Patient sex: F
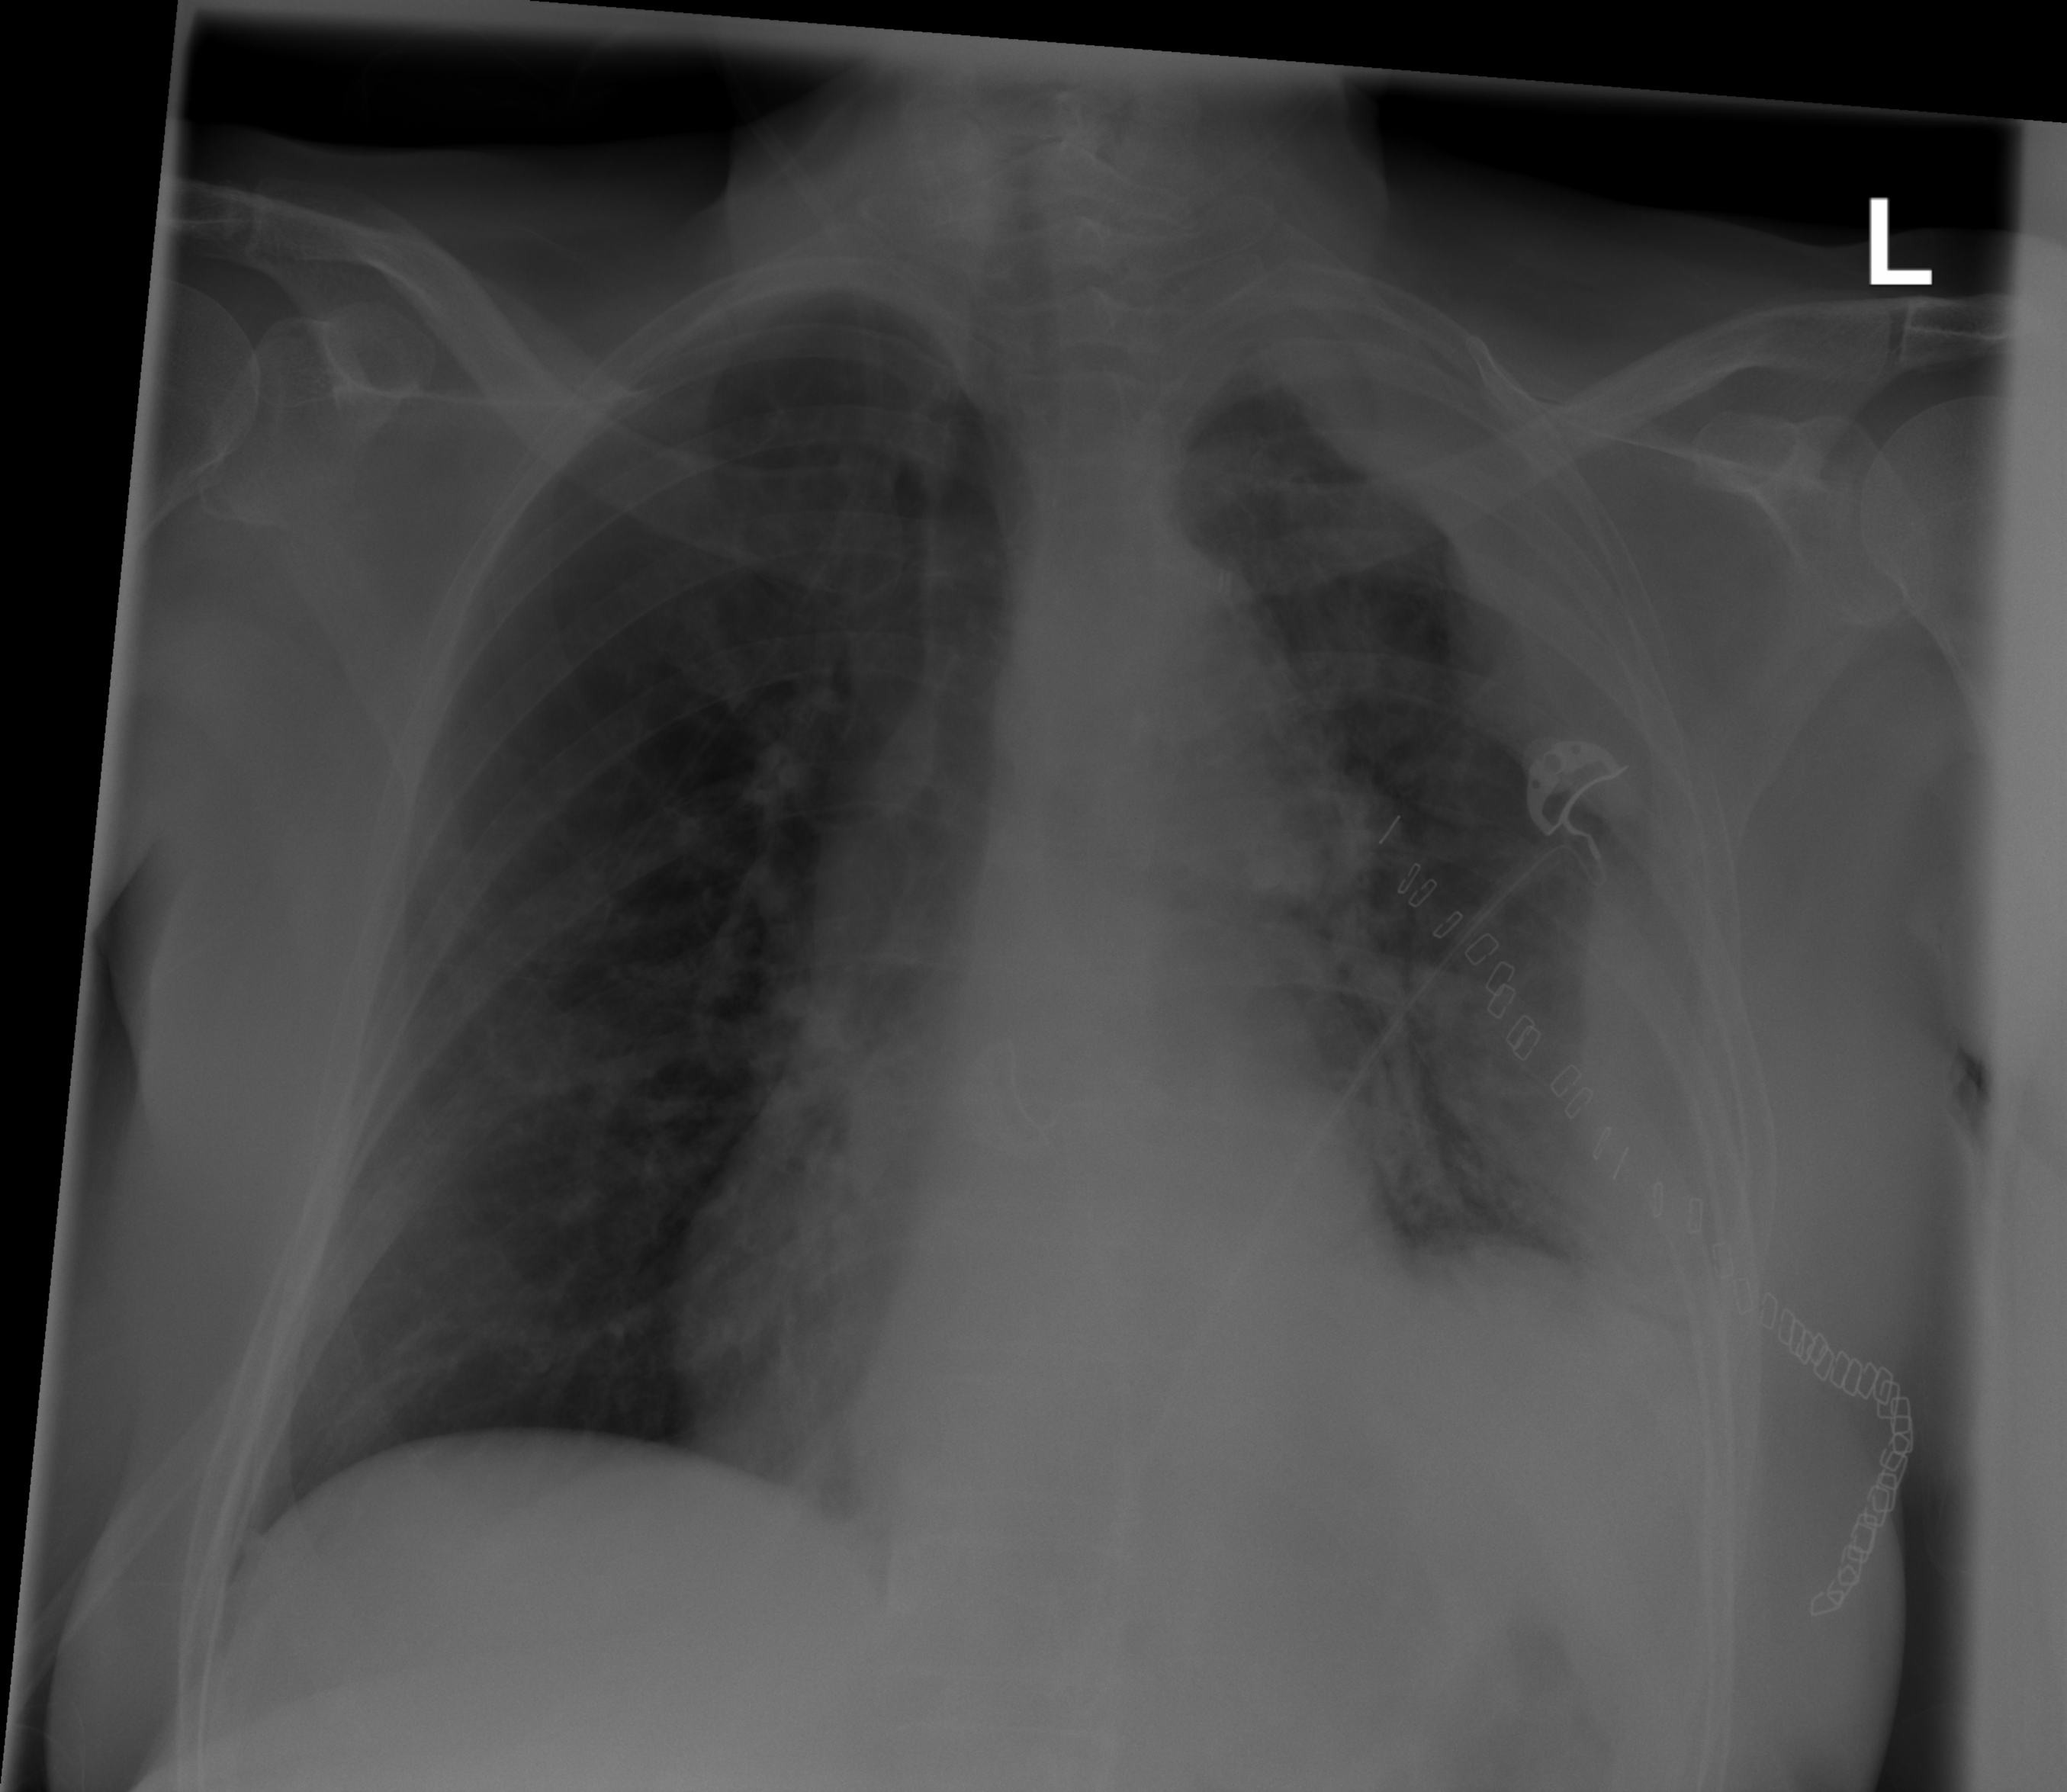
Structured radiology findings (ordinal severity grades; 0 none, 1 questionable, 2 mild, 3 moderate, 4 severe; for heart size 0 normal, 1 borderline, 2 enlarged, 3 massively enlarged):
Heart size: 2
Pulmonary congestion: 2
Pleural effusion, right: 0
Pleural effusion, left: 2
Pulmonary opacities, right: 0
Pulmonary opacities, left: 2
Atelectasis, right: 0
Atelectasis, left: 2